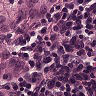
Metastatic tissue present: yes